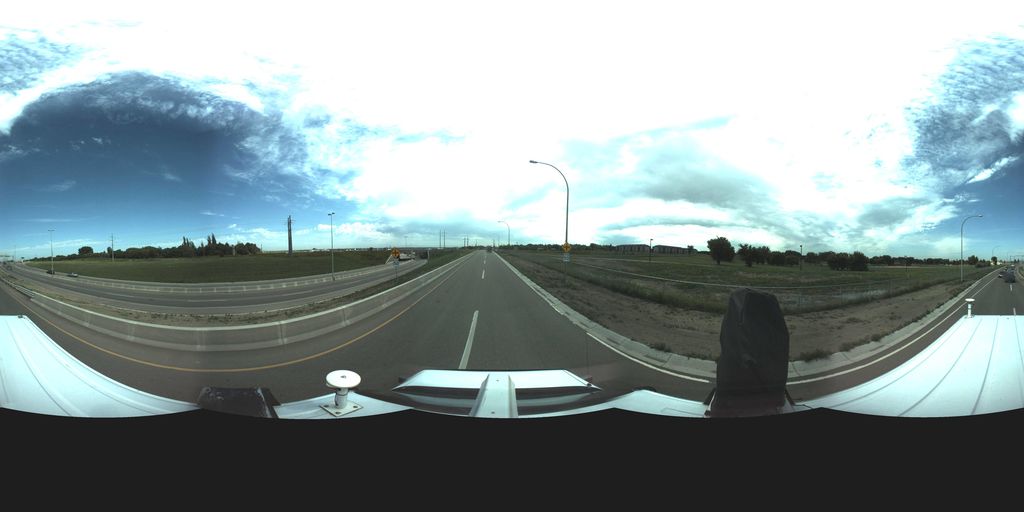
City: saskatoon